Interaction volume radius: 10 \u00c5
Interaction volume height: 20 \u00c5
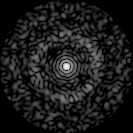
Disorder parameter: 0.8456